Question: If android uses linux, than how does it run on windows machine for development? I understand that android uses java byte codes and converts them to Dalvik byte code. So, I need java to write android codes. But where is the part of linux?
Here I have got a picture of android stack, where there are the layers defined. So, same questions how is linux related and in which stage I do my programming?

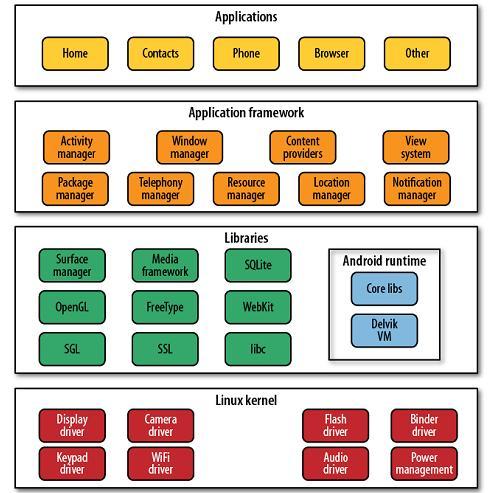
Answer: Most often an Android program is written completely in Java and you do not have to think about Linux.
However, you can include in your Android program some C/C++ code. That C++ code can make use of POSIX Linux API as well as of native Android API. If you write such code you will see more Linux.
Another way to see Linux is to use 'adb shell' command from platform-tools directory. It will give you a Linux prompt and all those 'cd', 'ls' and other Linux command.